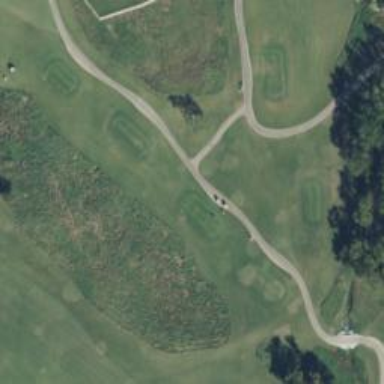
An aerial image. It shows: Pathway for golfing.